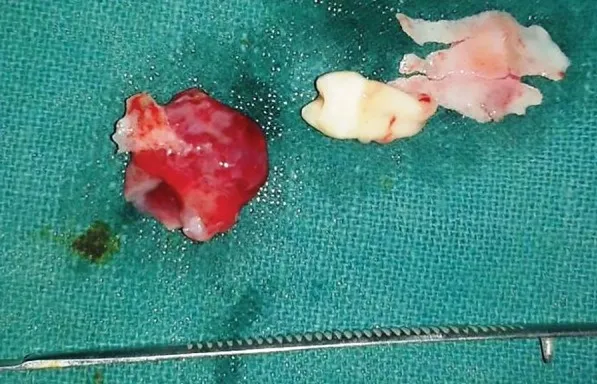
Specimen with tooth.
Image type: medical_photograph (other_medical_photograph)